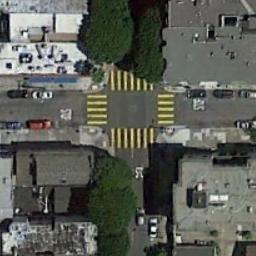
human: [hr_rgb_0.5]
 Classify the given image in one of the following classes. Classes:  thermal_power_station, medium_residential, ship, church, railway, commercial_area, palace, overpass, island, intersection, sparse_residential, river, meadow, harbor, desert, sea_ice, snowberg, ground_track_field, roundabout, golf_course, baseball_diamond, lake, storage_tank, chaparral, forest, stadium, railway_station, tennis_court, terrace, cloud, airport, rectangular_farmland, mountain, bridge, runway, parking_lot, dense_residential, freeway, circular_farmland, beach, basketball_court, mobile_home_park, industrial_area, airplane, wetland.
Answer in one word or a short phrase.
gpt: intersection